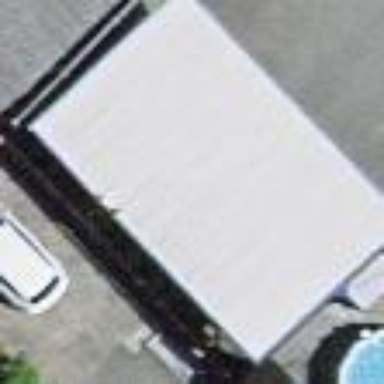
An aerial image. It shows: View of roof of building.